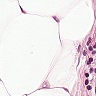
Metastatic tissue present: no